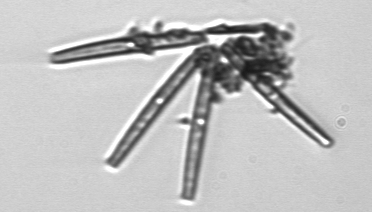
Label: Thalassionema